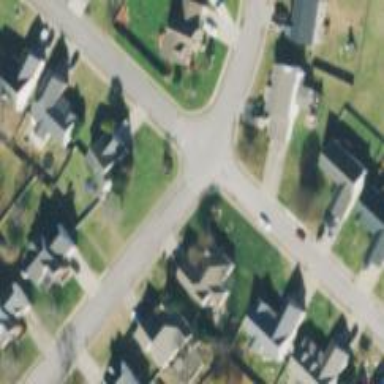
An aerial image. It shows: Residential road with separate asphalt sidewalk.